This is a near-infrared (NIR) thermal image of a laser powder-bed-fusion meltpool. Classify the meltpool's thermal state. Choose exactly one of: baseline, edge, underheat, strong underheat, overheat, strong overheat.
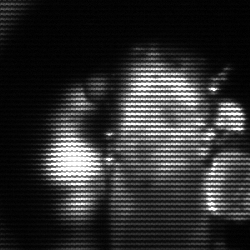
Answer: strong underheat